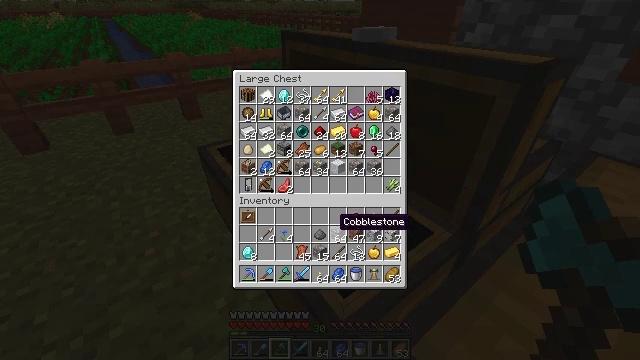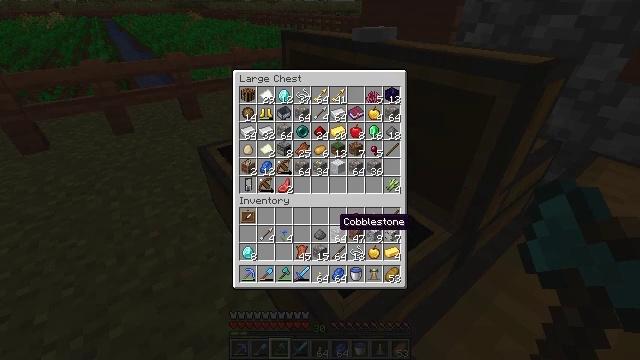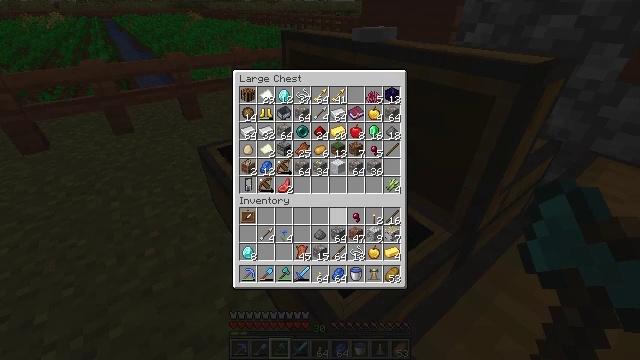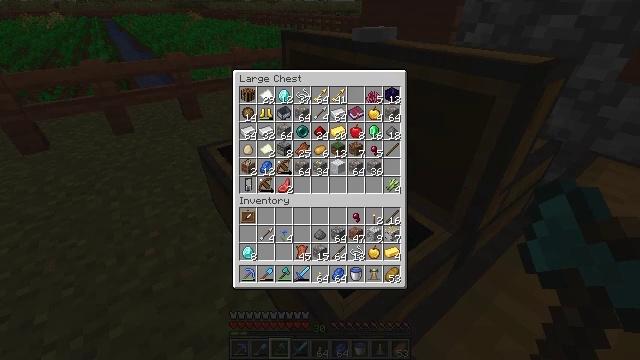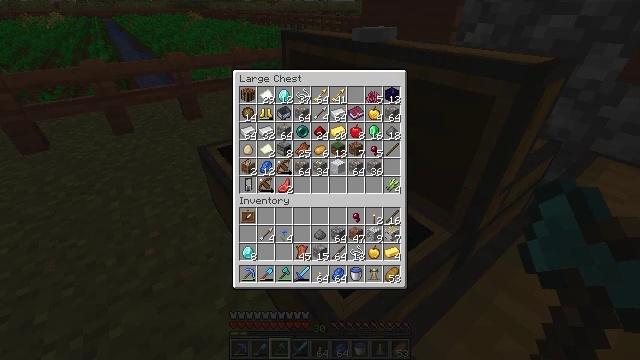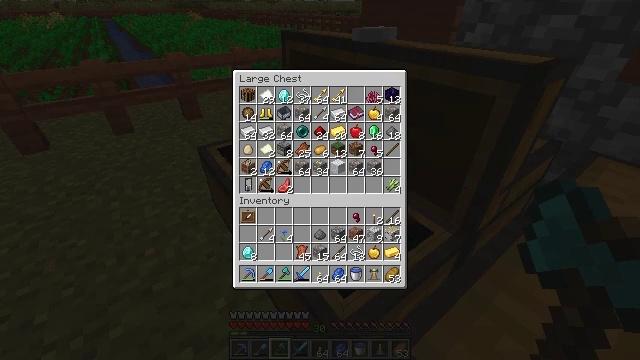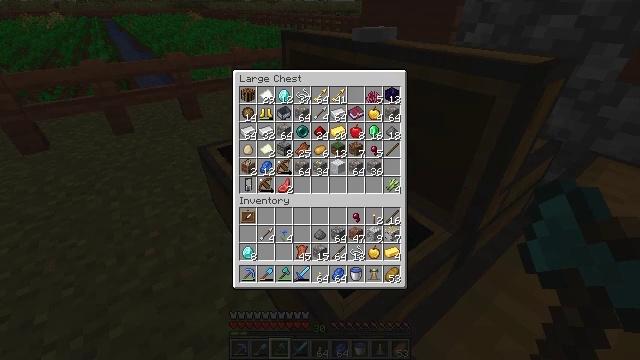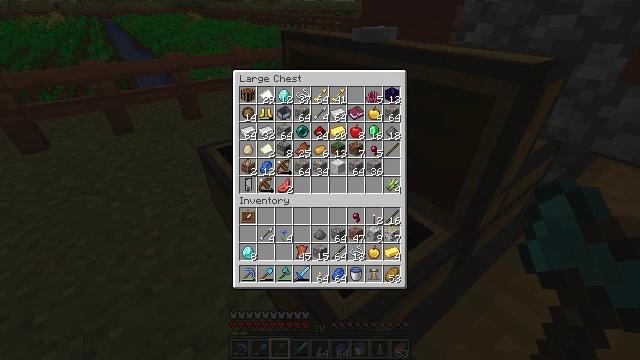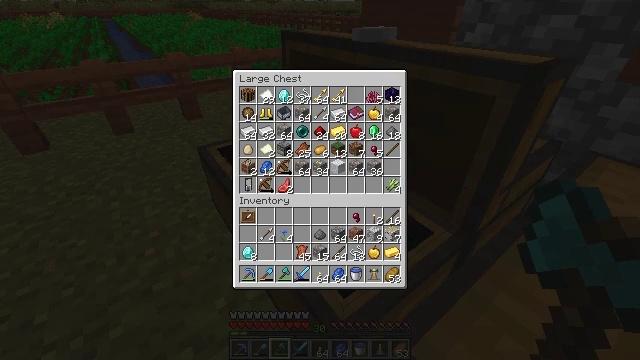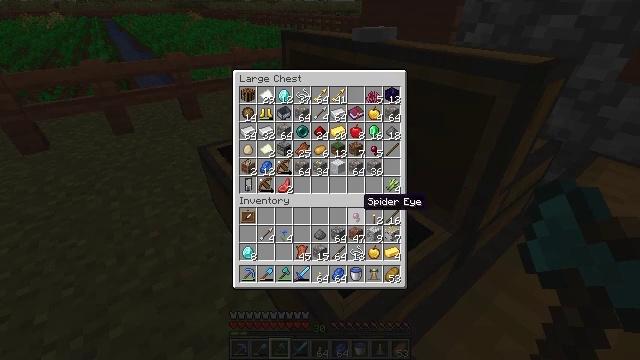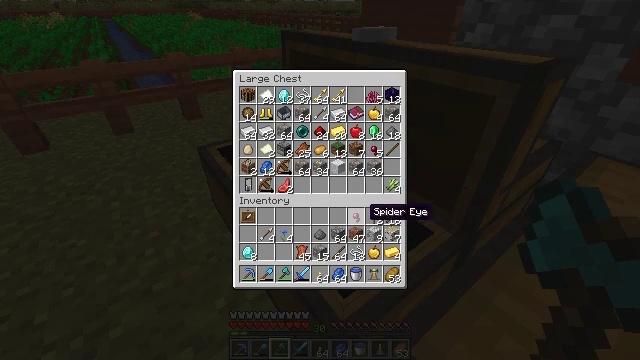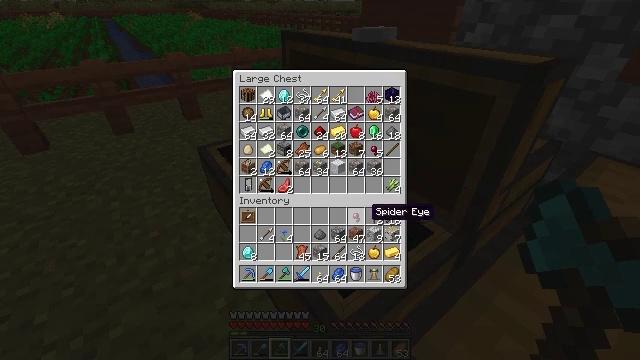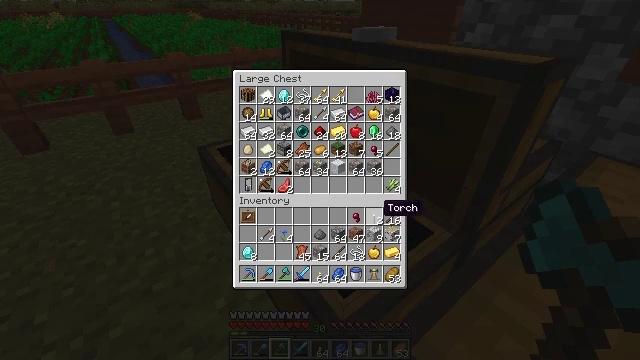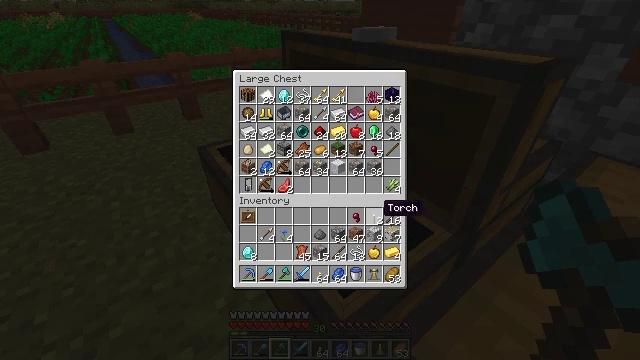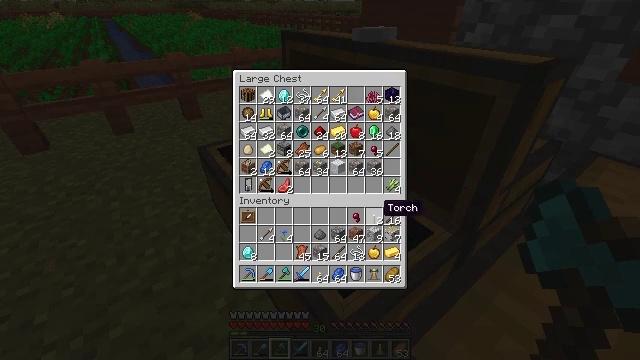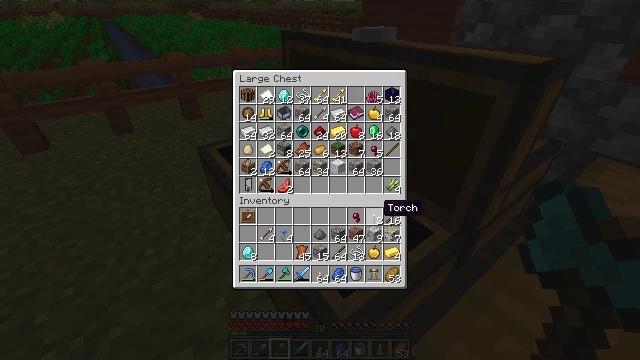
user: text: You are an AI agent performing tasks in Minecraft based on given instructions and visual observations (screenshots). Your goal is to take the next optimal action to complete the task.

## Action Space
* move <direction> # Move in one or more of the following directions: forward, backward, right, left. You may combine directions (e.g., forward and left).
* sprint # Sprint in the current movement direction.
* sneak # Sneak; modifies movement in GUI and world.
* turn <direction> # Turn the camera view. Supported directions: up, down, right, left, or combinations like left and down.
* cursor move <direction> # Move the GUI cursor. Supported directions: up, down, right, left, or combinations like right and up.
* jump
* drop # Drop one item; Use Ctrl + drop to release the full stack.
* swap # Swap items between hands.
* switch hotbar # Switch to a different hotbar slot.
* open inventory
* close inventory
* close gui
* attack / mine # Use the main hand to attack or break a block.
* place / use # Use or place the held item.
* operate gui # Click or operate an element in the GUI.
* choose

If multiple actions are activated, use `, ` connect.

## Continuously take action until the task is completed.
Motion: motion action
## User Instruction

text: Create a diamond hoe using diamonds and sticks.
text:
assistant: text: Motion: no_op
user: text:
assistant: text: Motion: cursor move up
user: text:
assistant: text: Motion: cursor move up
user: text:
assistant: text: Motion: no_op
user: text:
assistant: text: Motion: no_op
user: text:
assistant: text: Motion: no_op
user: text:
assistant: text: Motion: no_op
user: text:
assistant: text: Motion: no_op
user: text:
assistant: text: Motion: cursor move right and down
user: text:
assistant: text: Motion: cursor move down
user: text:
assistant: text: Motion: no_op
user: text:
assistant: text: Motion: cursor move right
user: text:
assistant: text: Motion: no_op
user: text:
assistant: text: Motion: no_op
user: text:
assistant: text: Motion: no_op
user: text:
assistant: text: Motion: no_op
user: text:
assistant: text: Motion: cursor move right and down
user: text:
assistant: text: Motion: no_op
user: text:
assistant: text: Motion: cursor move left and up
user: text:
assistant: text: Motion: cursor move up
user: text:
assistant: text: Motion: no_op
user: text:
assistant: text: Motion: no_op
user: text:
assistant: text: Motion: no_op
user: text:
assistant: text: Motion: no_op
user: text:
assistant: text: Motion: no_op
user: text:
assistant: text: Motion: no_op
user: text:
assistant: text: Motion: cursor move up
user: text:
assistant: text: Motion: cursor move right and up
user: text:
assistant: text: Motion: cursor move right and up
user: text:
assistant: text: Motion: cursor move up